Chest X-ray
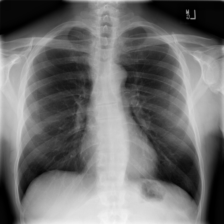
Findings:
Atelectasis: negative
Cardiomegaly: negative
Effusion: negative
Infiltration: negative
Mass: negative
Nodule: negative
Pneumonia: negative
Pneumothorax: negative
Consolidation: negative
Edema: negative
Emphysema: negative
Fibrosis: negative
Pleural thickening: negative
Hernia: negative